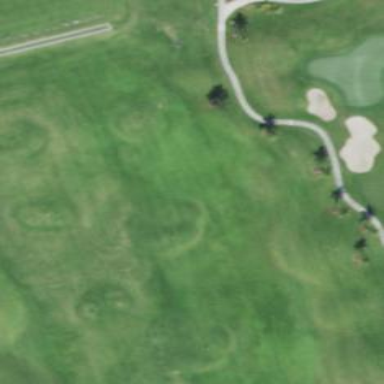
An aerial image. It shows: Golf fairway surrounded by grass.